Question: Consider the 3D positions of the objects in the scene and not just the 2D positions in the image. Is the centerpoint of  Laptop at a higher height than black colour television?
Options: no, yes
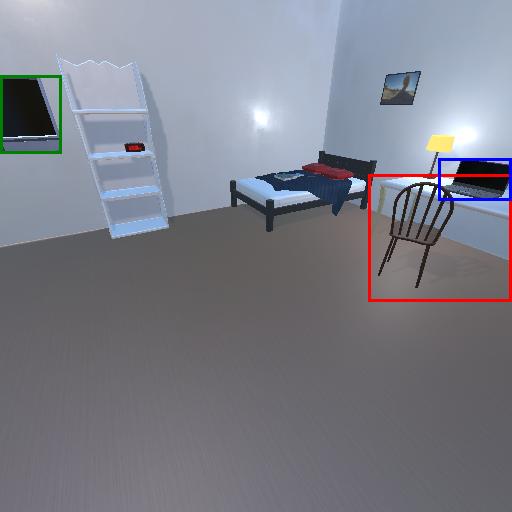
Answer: no